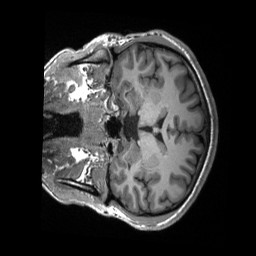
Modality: T1w
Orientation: coronal
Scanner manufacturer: siemens
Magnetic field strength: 3 T
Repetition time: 2.3 s
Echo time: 0.00232 s